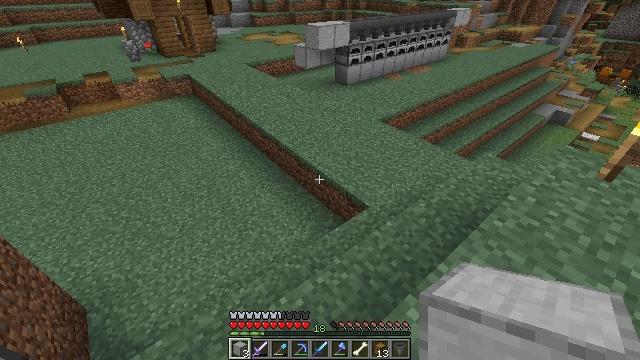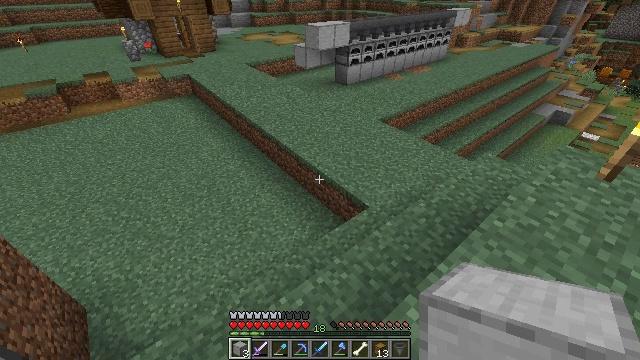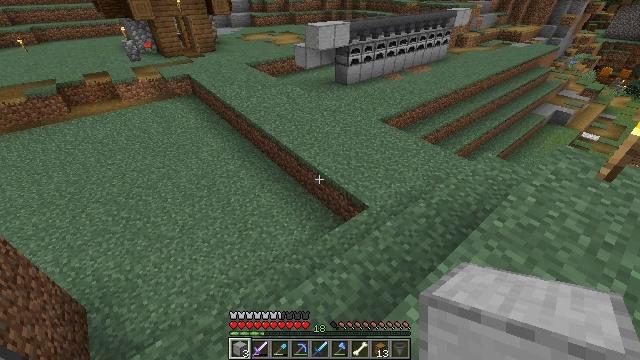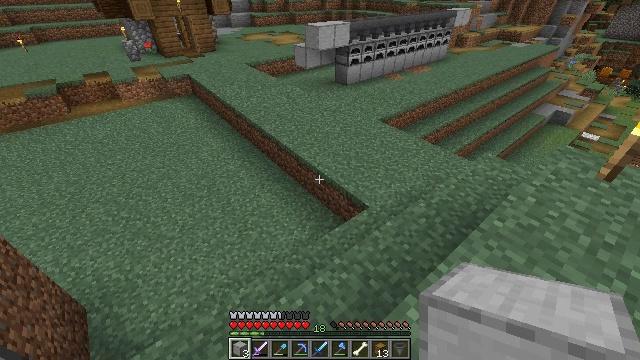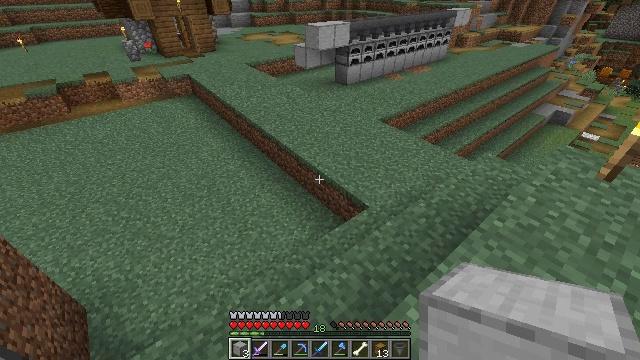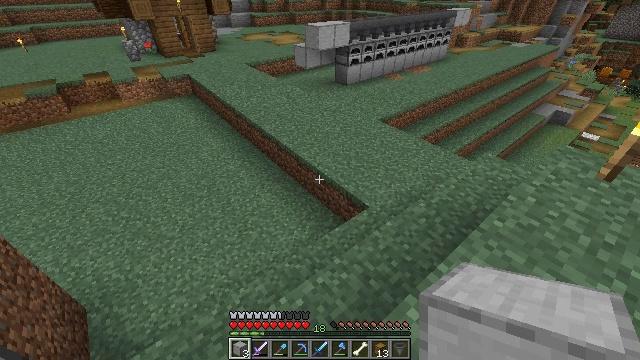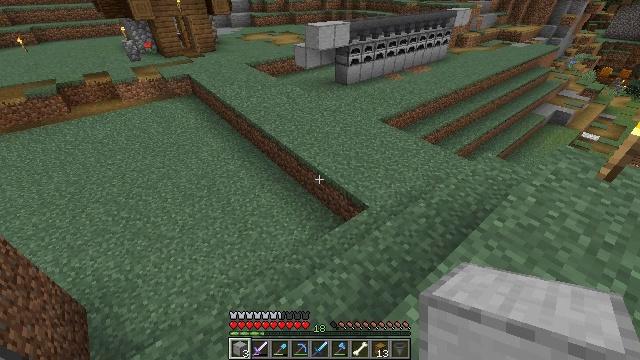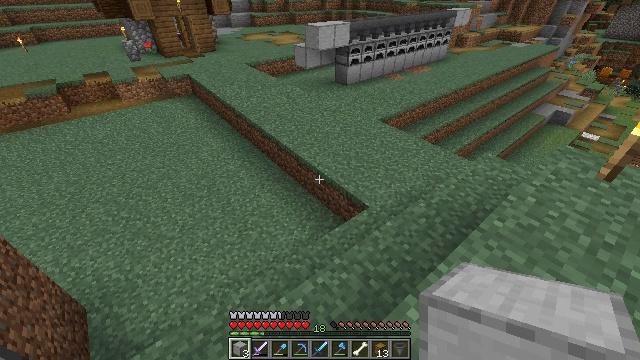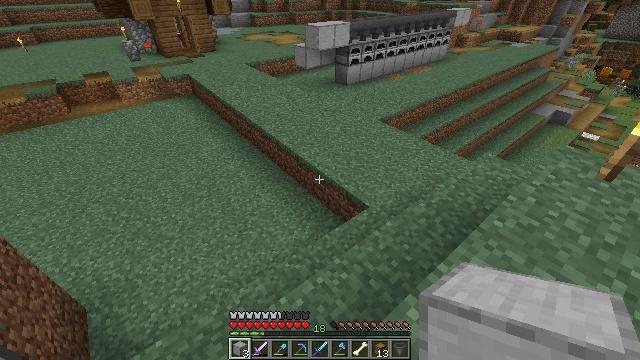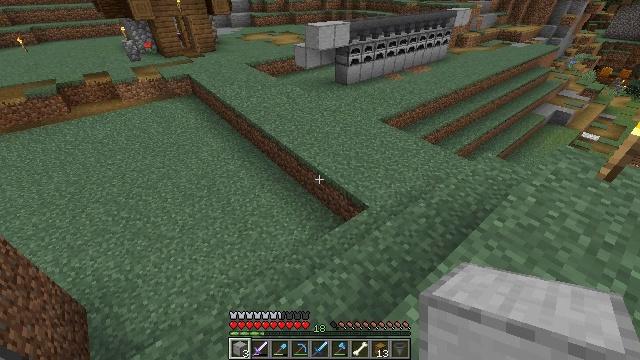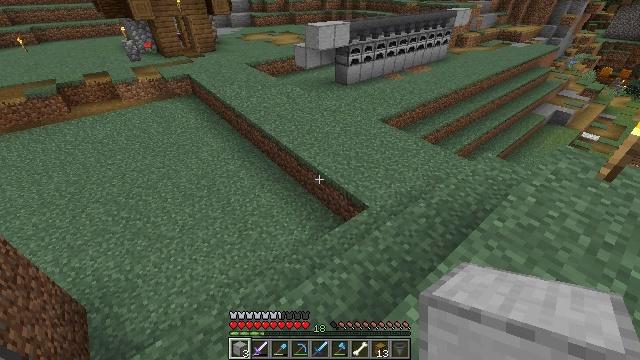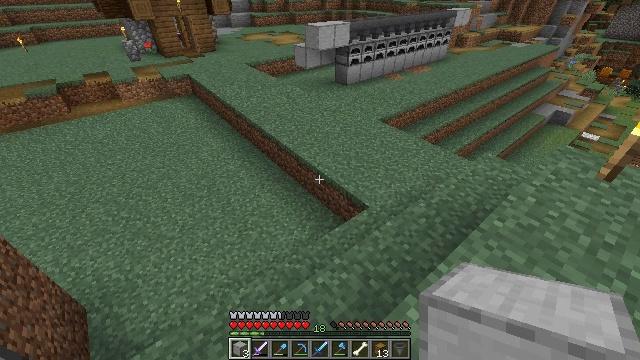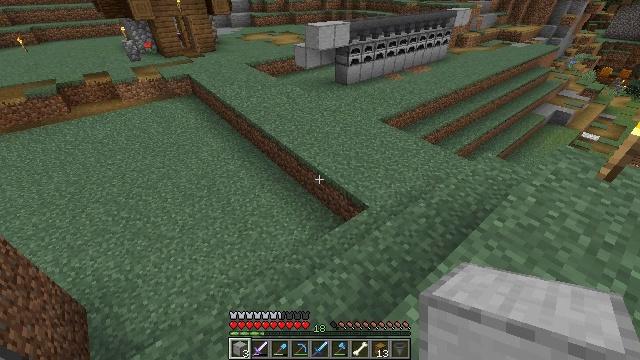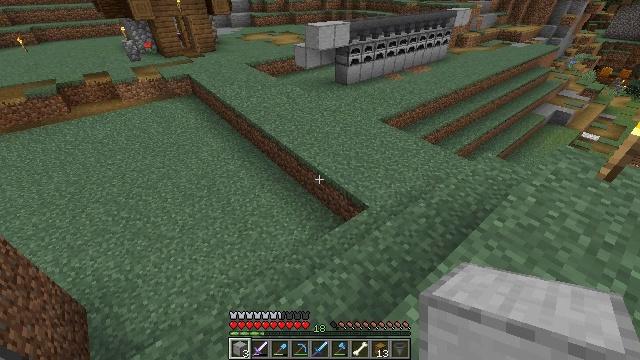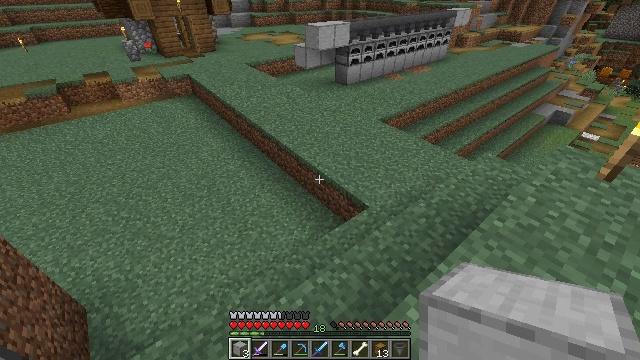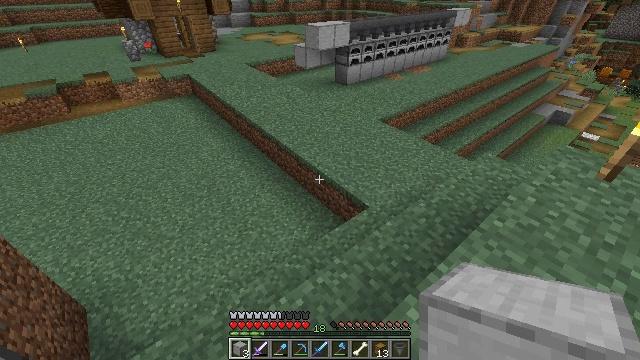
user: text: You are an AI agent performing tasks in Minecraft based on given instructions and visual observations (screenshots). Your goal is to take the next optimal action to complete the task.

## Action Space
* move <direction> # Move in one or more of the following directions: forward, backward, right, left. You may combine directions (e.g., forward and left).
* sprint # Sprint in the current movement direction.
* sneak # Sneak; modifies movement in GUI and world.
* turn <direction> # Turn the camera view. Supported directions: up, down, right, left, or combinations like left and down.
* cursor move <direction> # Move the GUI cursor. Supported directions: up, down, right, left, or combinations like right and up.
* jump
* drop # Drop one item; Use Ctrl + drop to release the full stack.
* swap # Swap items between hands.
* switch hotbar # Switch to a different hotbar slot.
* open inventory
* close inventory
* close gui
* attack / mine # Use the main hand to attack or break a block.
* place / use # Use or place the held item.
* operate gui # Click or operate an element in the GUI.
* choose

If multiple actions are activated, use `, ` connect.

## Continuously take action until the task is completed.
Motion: motion action
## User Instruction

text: Turn regular stone into smooth stone by smelting in the furnace.
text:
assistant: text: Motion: no_op
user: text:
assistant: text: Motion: no_op
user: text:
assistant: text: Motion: no_op
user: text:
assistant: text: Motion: no_op
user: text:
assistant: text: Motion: no_op
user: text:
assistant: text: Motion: no_op
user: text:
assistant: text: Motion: no_op
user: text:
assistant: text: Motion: no_op
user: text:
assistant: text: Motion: no_op
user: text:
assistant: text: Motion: no_op
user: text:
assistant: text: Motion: no_op
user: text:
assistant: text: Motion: no_op
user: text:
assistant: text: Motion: no_op
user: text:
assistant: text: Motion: no_op
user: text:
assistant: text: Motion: no_op
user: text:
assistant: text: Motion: no_op
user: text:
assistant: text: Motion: no_op
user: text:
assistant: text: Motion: no_op
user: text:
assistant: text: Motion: no_op
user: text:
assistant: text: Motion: no_op
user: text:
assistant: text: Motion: no_op
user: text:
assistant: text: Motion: no_op
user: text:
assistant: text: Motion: no_op
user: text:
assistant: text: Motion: no_op
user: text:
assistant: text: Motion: no_op
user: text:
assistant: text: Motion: no_op
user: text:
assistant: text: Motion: no_op
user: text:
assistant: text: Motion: no_op
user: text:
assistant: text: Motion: no_op
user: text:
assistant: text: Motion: no_op